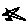
Label: star